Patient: sex F, age 59
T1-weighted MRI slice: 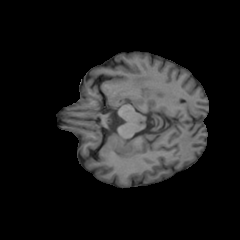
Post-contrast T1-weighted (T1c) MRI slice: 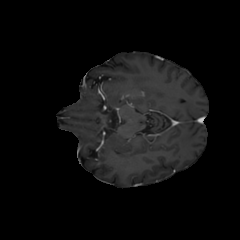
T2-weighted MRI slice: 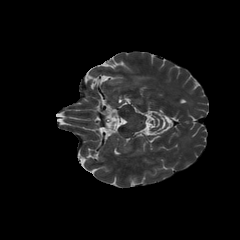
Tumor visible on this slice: yes
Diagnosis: Glioblastoma, IDH-wildtype
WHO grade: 4